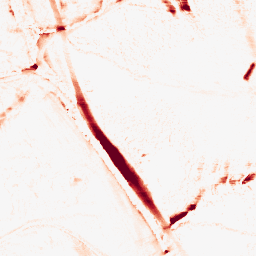
Category: morphological
Decomposition family: morphological_ellipse
Decomposition parameters: operation: opening
width: 10
height: 20
Upsampling method: quartic
Upsampling parameters: scale: 2
Upsampling scale: 2